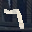
Label: 7